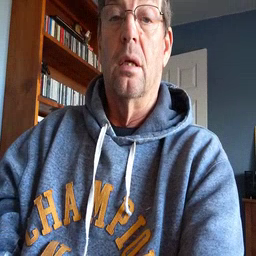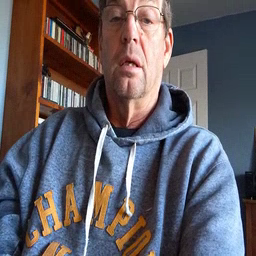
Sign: penny